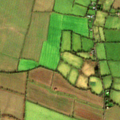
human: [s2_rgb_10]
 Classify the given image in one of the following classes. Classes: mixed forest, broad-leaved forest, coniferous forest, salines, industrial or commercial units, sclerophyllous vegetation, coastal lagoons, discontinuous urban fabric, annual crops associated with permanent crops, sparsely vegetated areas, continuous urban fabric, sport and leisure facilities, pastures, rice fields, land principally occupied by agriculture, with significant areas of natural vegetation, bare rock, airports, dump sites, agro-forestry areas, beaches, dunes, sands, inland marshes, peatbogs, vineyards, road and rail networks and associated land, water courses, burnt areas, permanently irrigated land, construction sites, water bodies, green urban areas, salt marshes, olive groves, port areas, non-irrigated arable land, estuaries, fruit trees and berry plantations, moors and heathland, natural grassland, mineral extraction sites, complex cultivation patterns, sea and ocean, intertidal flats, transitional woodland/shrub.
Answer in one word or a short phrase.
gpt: non-irrigated arable land, pastures